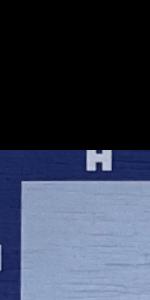
Label: Empty